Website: bh-photo
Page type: address-validator
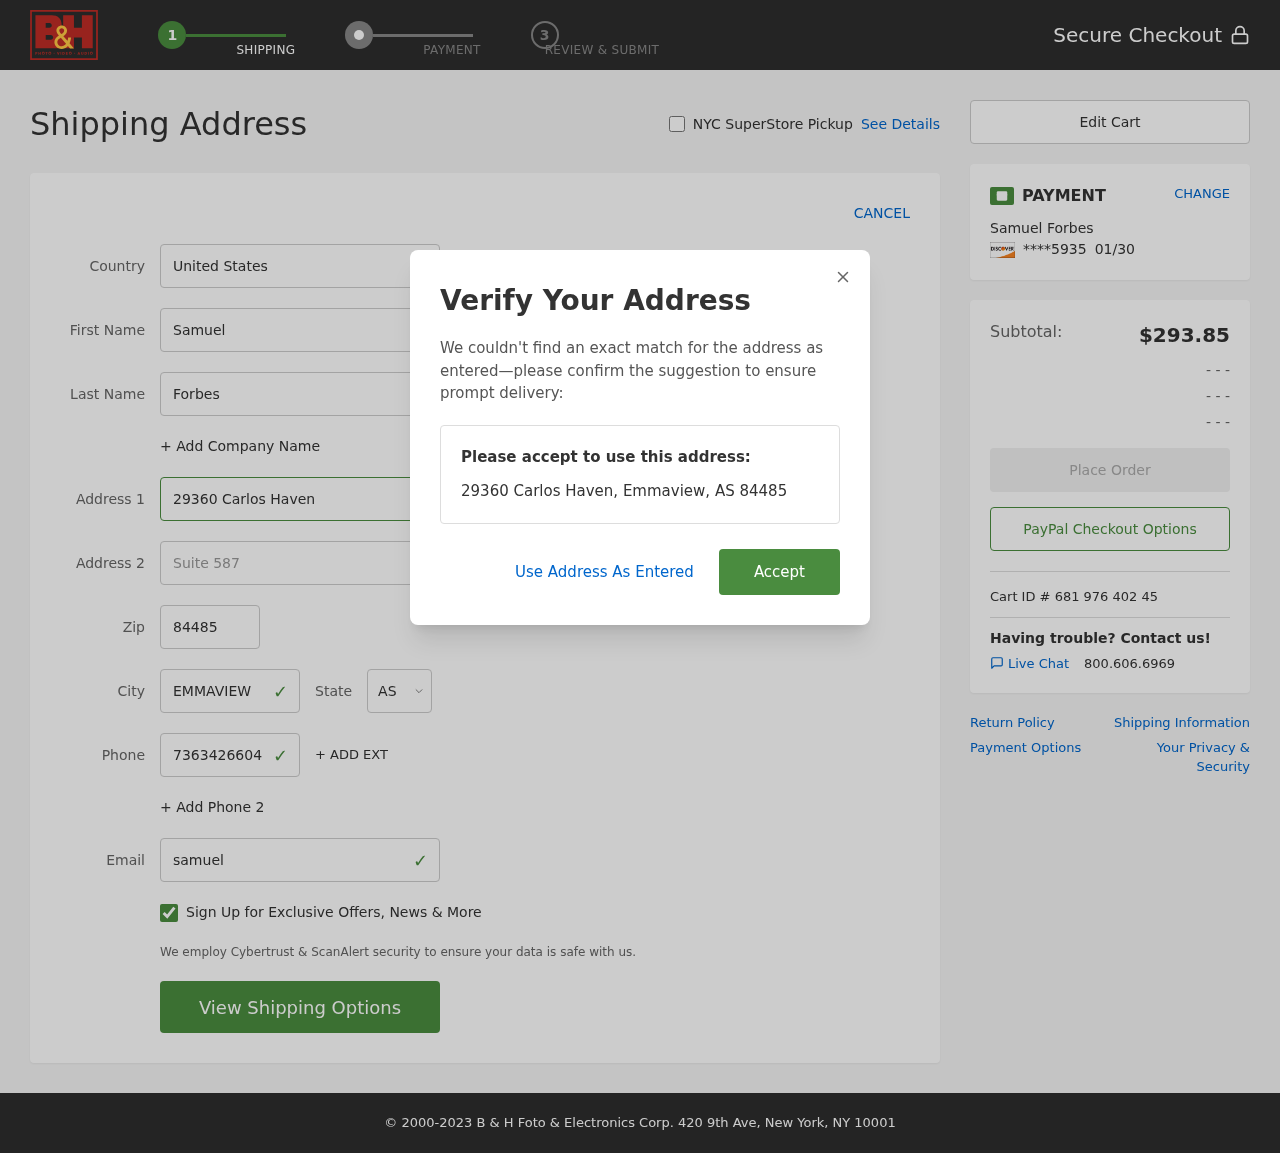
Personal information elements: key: PII_CARD_EXPIRY
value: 01/30
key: PII_CARD_LAST4
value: ****5935
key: PII_CITY
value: Emmaview
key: PII_COUNTRY
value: United States
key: PII_EMAIL
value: samuel_forbes@gmail.com
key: PII_FIRSTNAME
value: Samuel
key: PII_FULLNAME
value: Samuel Forbes
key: PII_LASTNAME
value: Forbes
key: PII_PHONE
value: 7363426604
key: PII_POSTCODE
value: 84485
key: PII_STATE_ABBR
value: AS
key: PII_STREET
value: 29360 Carlos Haven
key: PII_STREET2
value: Suite 587
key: PII_CITY_STATE_ZIP
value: Emmaview, AS 84485
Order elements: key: ORDER_SUBTOTAL
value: $293.85
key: ORDER_ID
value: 681 976 402 45